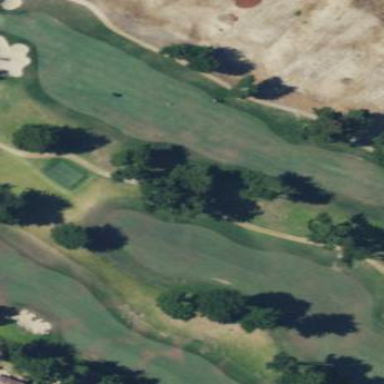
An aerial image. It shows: Golf fairway in the image.